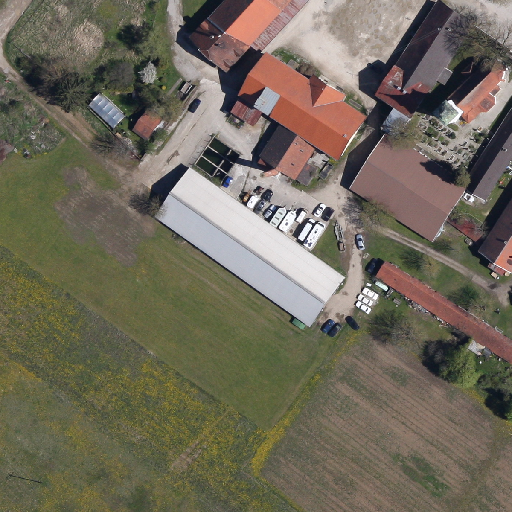
Referring expression: vehicle in the parking area